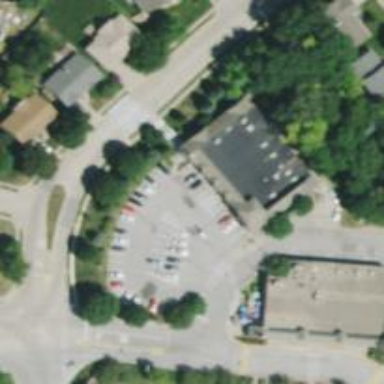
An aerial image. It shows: Healthcare clinic is depicted in the image.